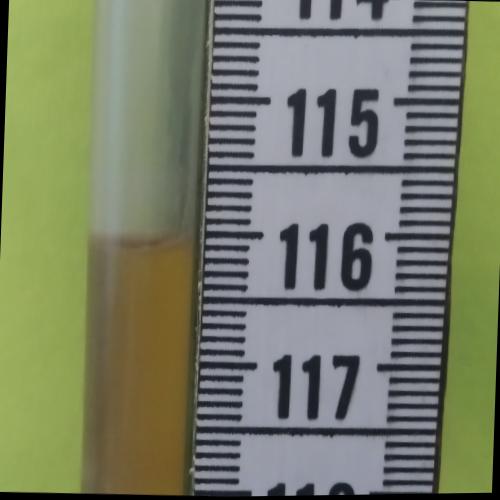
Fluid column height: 116.1 cm